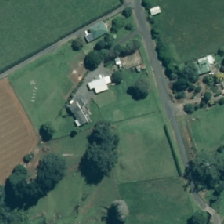
Land cover: urban_build_up